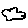
Label: cloud